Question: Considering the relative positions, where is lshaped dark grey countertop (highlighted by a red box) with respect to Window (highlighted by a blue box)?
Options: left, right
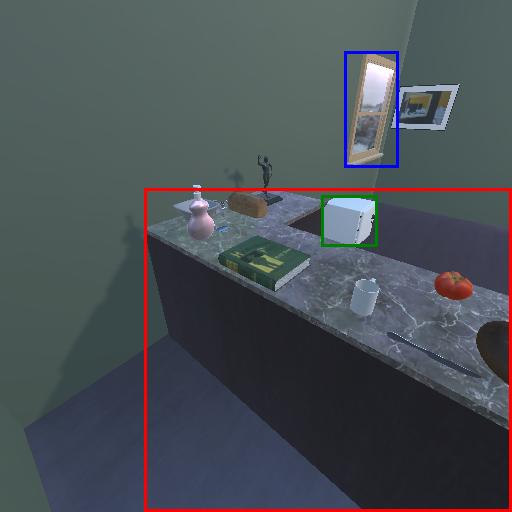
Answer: left